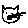
Label: cat